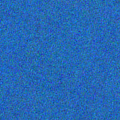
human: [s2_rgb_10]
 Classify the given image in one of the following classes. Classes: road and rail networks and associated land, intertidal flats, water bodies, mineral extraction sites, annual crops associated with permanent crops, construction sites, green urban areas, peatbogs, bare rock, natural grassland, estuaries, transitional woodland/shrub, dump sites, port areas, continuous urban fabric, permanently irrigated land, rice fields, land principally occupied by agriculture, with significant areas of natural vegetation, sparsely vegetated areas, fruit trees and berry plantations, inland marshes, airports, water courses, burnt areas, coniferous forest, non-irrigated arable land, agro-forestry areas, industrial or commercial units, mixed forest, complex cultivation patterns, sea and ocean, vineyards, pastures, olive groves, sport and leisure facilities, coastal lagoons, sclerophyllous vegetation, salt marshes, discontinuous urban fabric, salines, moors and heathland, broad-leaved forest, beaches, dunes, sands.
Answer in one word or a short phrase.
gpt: sea and ocean